Question: I'm working on a system that needs to import data from CSV files into SQL server. The CSV file has two different sets of data. Each set of data has its own table in the database. (Please see image attached to understand how the CSV looks like)

To use the Import/Export feature I have to copy paste both sets into two different CSV files and then import them one at a time so the mapping works correctly.
The system will be dealing with 1000s of CSV files on a daily basis. So the process needs to be automated. I guessing I need to write some .net script to process every CSV file that will take data and dump it into the data base. Am I correct? Any other suggestions?
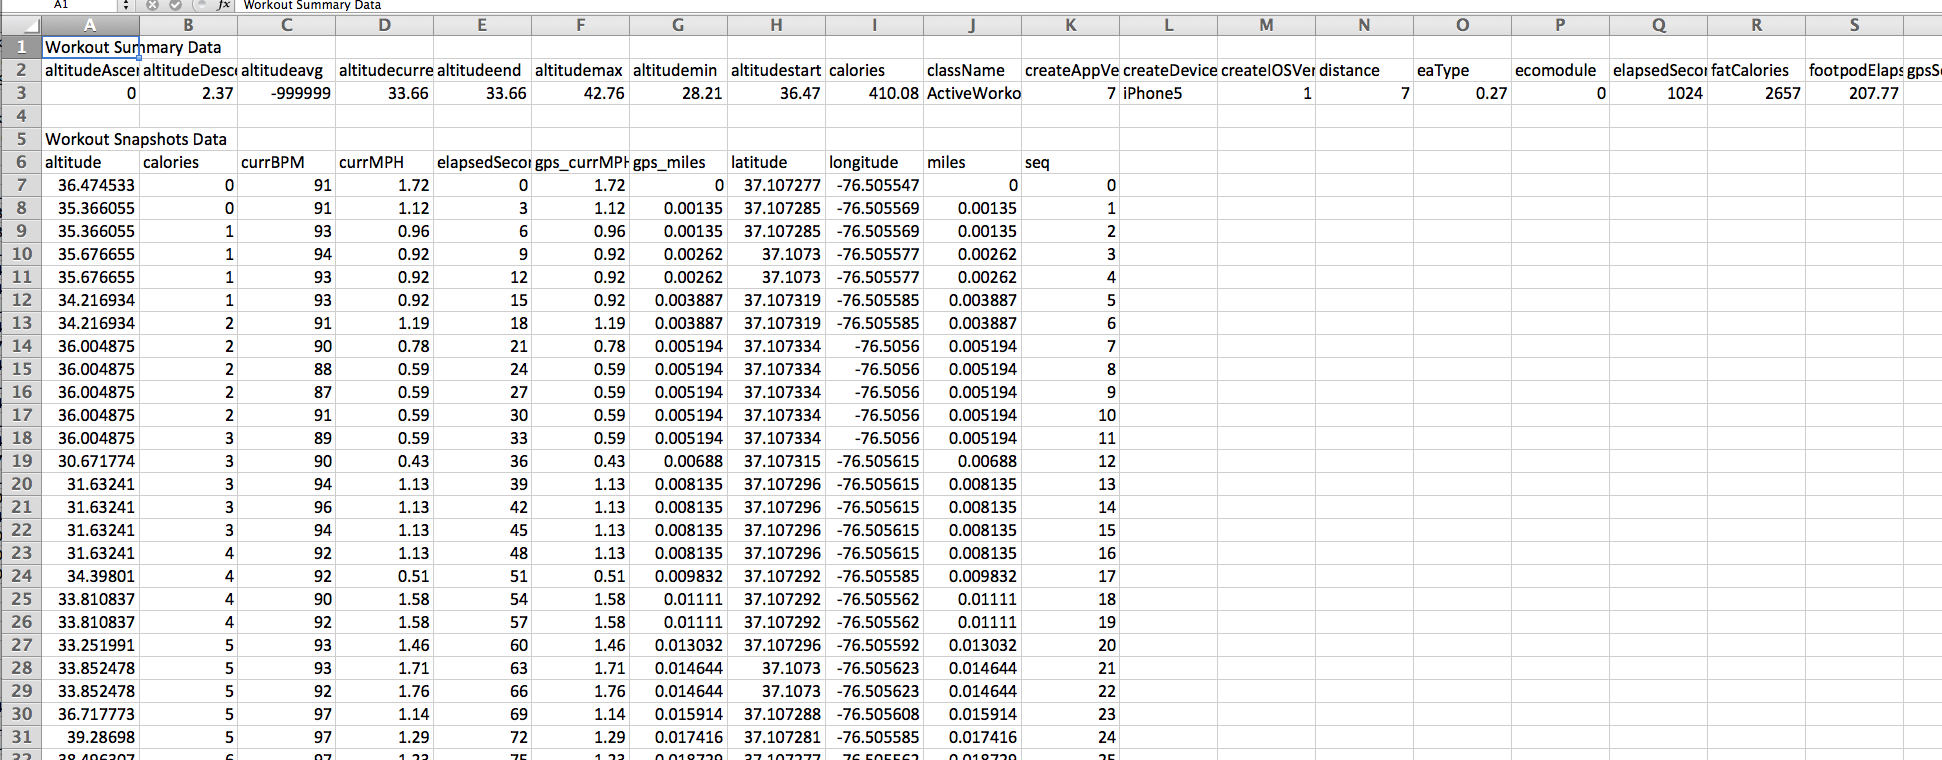
Answer: Our approach was creating a service that integrated with our main application, which would read queue of CSV and XLS files sent by users, parse them and stored them into data tables in DBMS (Oracle or SQL Server)
The advantage of this approach is that your service can do some other things and send messages back to your application.
Users can do it through familiar interface (your app) vs learning new tools. Basically, there is full integration with the application, however the actual processing is done on a dedicated server.